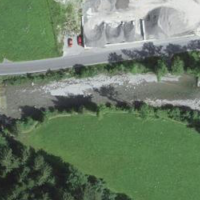
EUNIS habitat code: 56
Species observed at this site:
Cirsium palustre